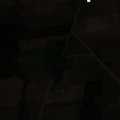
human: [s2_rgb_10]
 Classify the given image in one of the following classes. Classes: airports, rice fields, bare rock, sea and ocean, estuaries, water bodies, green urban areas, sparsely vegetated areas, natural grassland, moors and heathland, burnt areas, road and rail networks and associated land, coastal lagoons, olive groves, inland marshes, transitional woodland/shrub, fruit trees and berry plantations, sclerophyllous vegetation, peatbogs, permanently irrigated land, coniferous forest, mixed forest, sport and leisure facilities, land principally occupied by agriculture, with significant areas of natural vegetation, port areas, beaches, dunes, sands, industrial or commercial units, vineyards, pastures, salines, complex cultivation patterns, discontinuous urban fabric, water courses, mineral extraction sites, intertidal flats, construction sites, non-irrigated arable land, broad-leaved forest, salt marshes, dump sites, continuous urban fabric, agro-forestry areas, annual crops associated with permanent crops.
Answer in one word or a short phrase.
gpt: discontinuous urban fabric, non-irrigated arable land, complex cultivation patterns, mixed forest